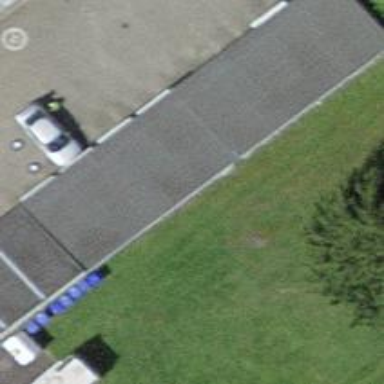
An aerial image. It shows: Group of garages.